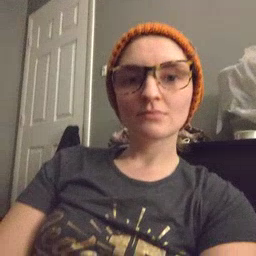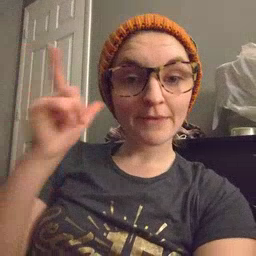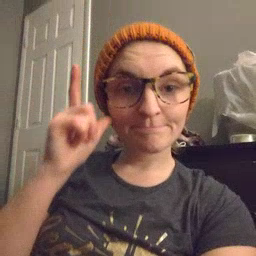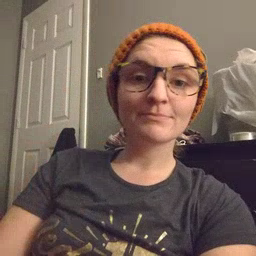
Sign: listen